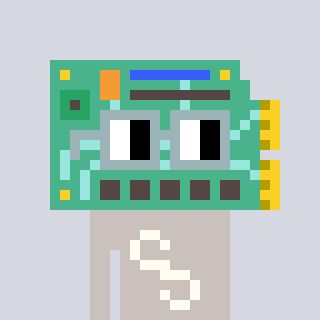
a pixel art character with square dark gray glasses, a chipboard-shaped head and a foggrey-colored body on a cool background